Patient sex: M
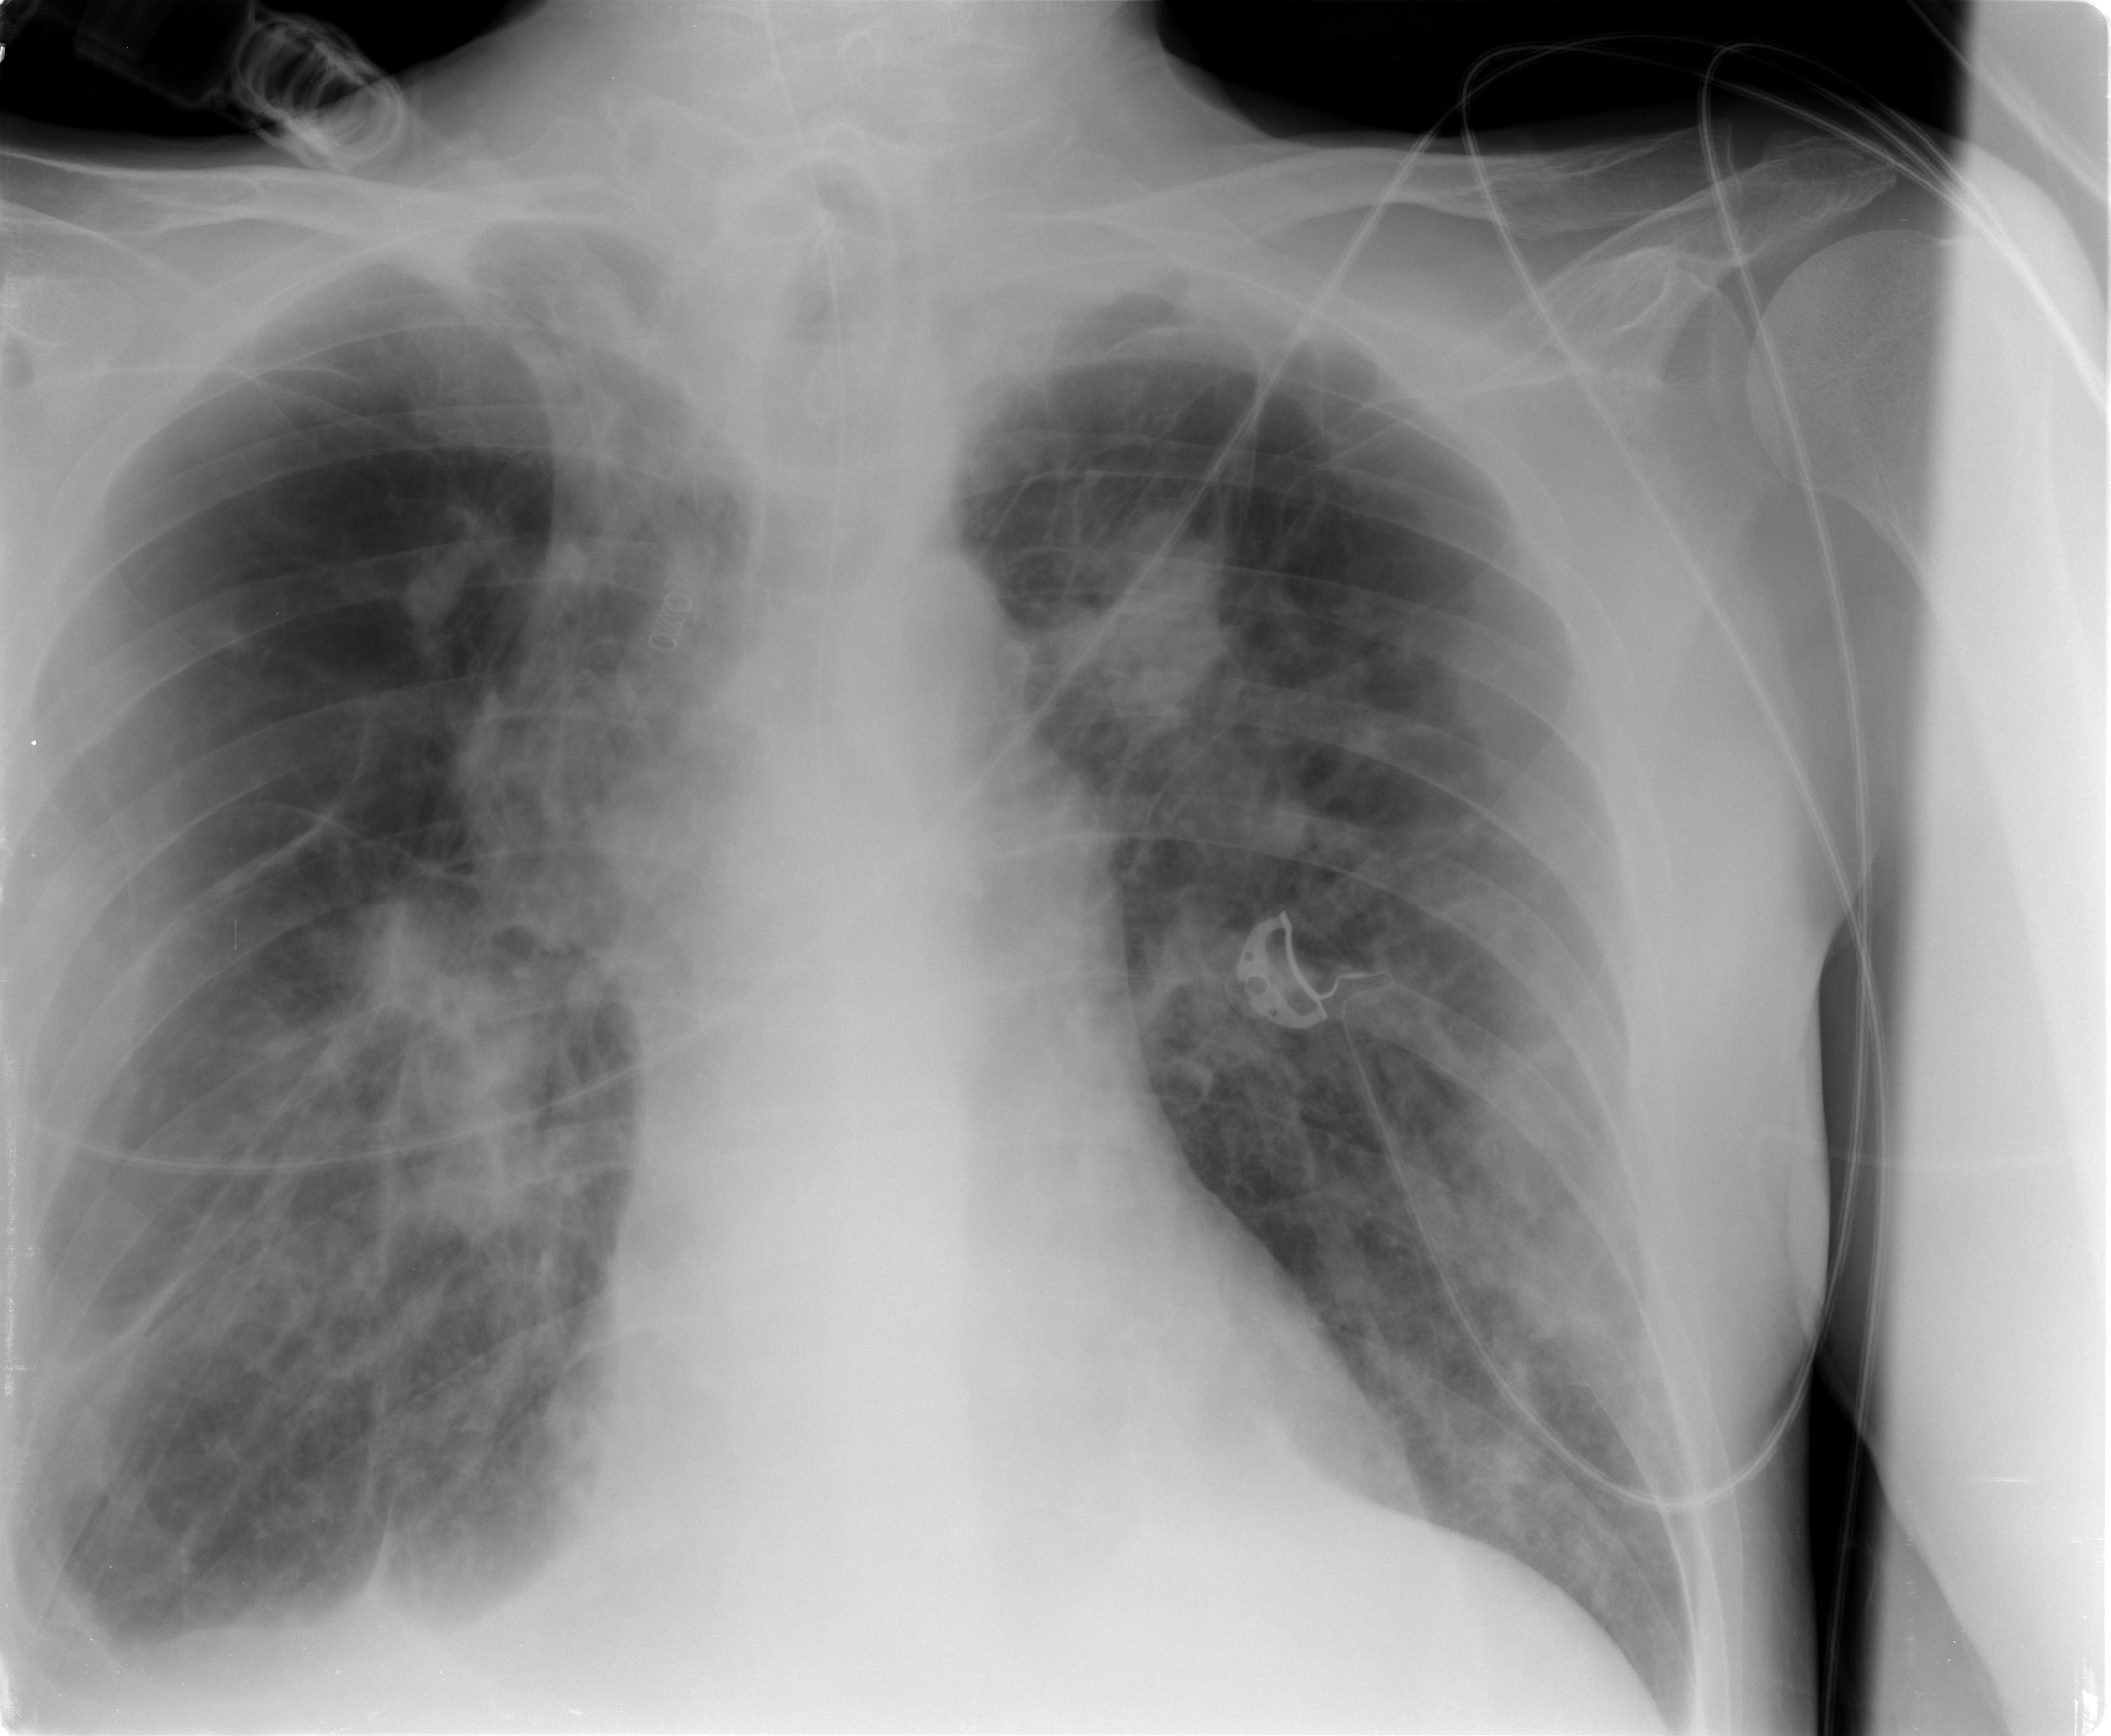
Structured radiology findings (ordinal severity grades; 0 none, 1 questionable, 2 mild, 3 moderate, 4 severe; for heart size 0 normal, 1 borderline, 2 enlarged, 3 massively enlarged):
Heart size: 0
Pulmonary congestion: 2
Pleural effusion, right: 2
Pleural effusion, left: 0
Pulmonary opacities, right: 2
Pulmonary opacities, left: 2
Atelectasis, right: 2
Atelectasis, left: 2